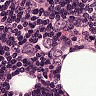
Metastatic tissue present: yes